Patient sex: M
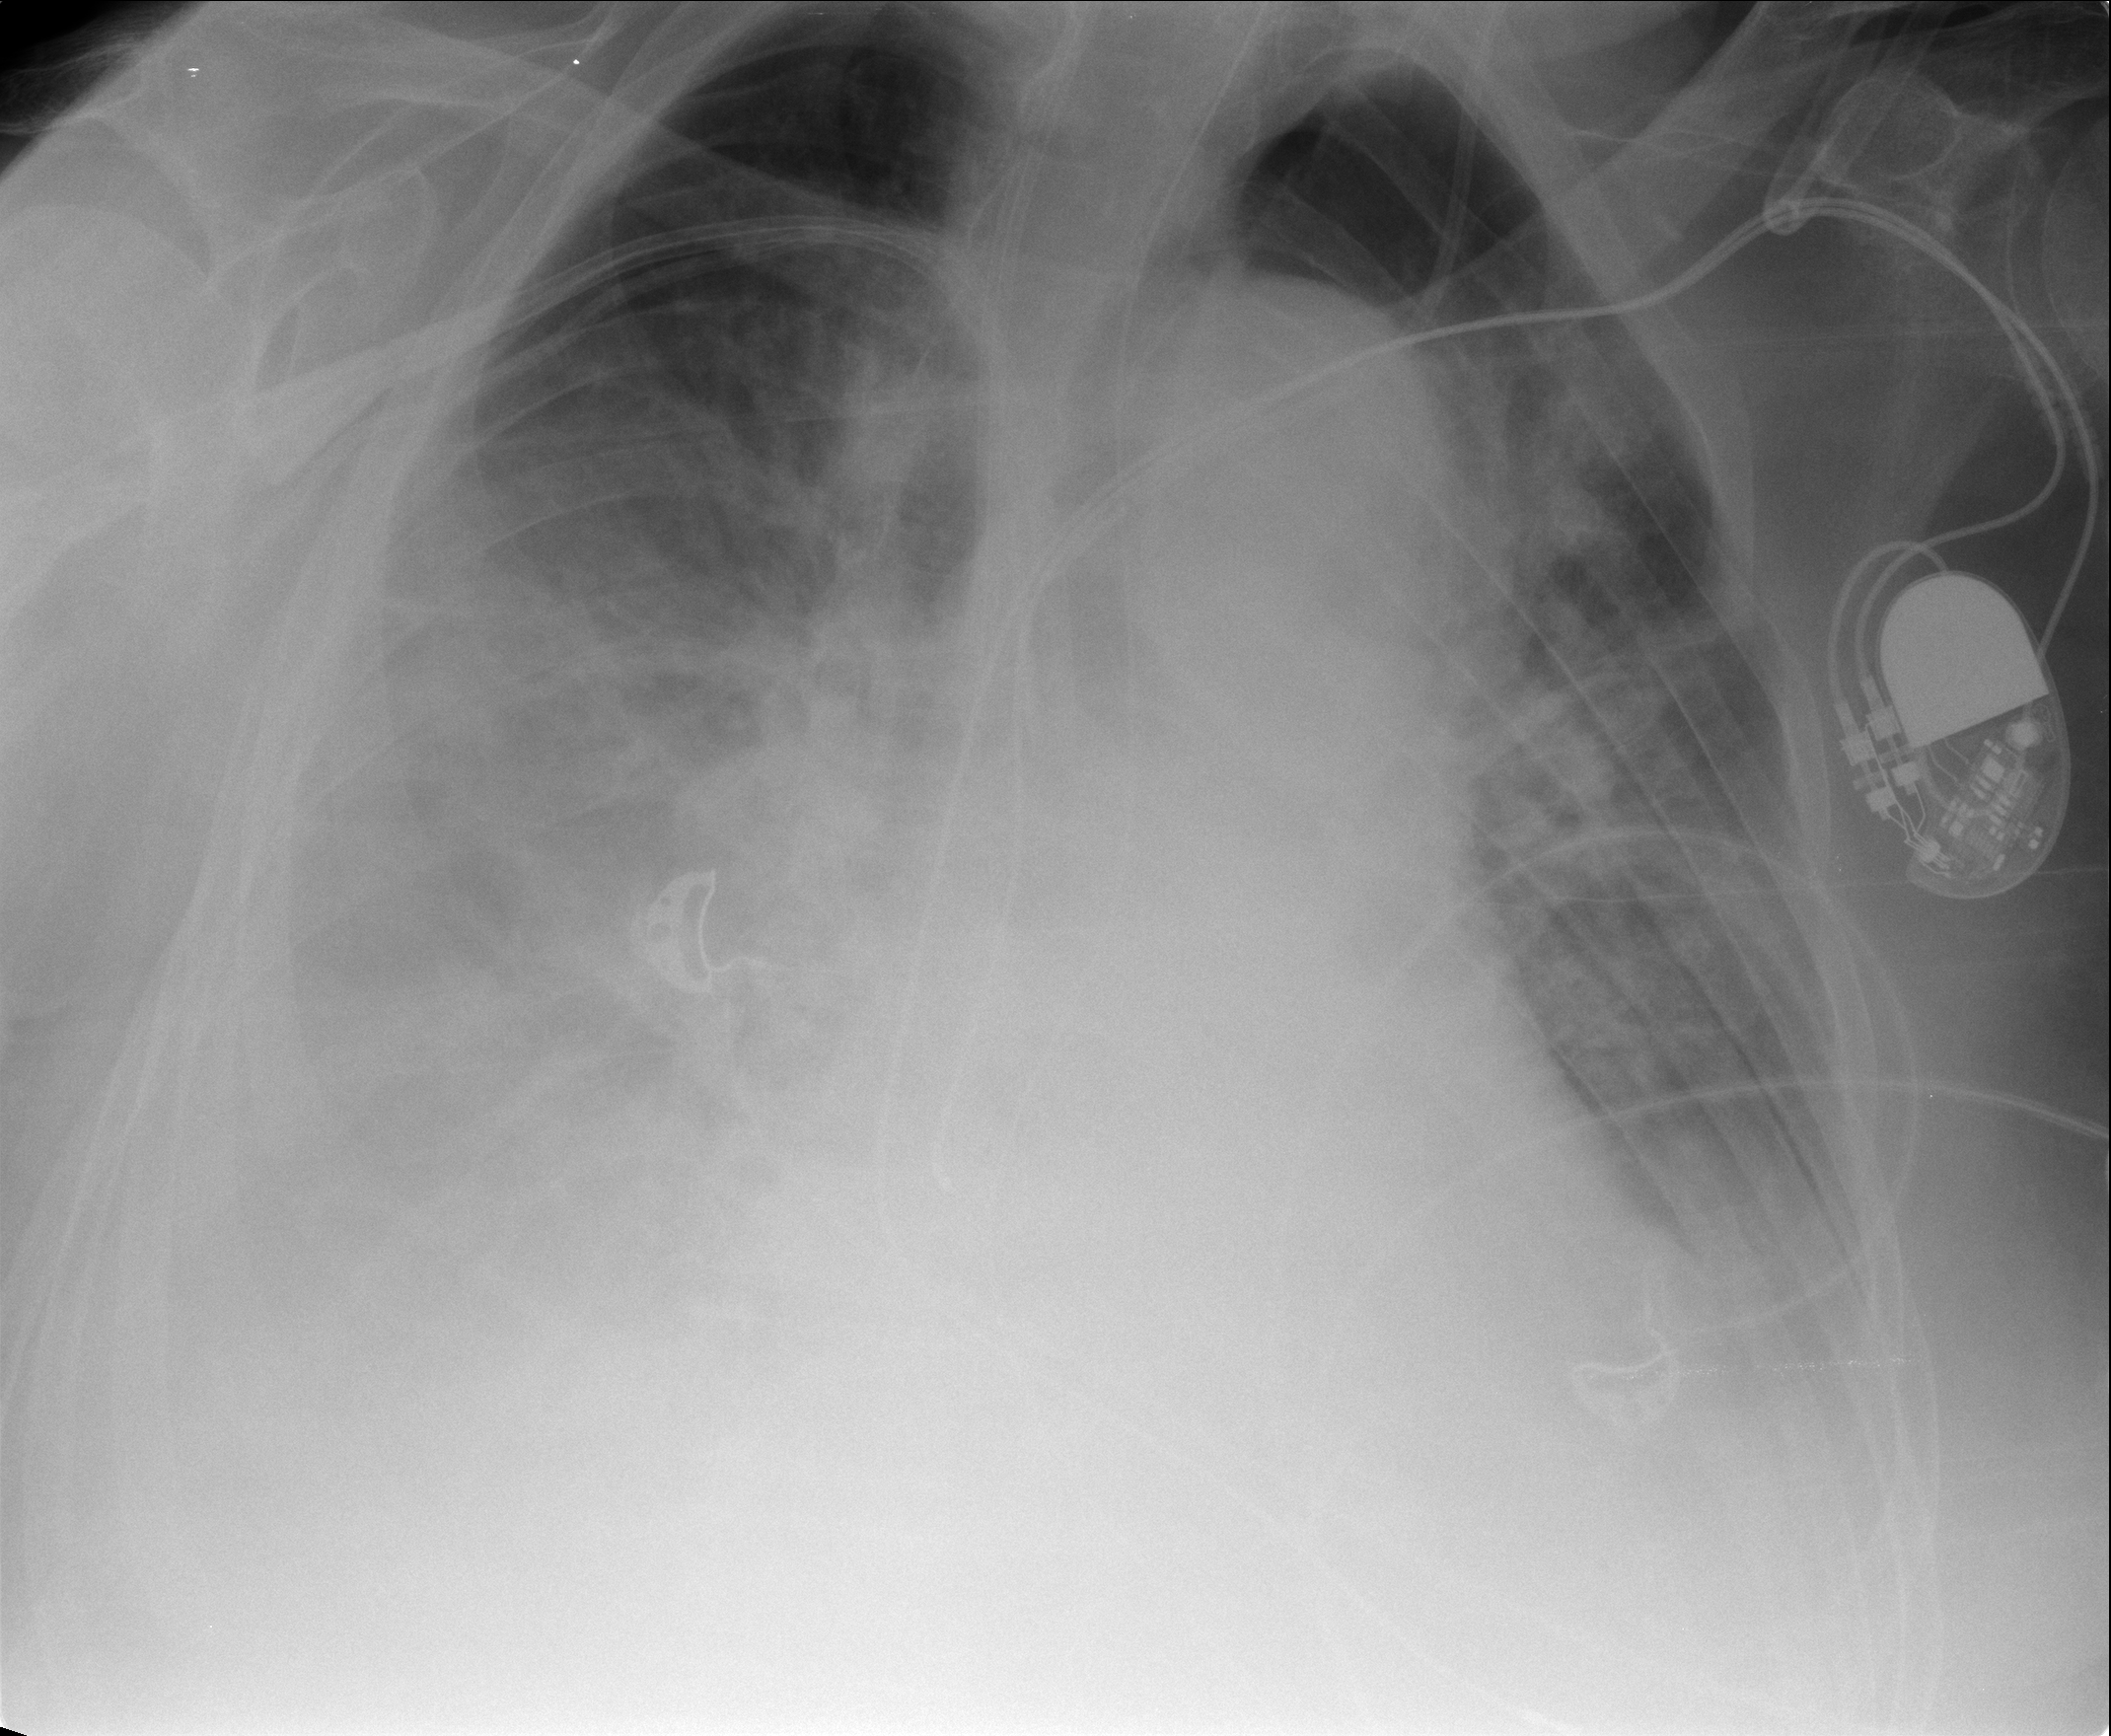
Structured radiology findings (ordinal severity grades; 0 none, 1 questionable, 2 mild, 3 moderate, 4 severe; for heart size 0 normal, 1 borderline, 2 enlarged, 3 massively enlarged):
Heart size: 2
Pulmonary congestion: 2
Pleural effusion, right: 3
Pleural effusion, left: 2
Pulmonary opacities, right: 1
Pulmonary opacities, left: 1
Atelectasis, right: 3
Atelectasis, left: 2